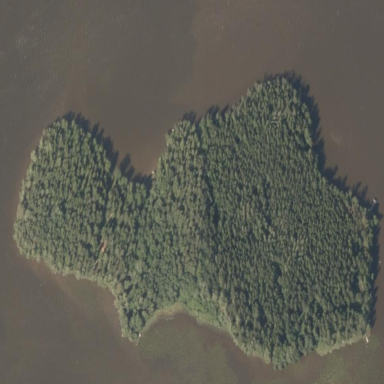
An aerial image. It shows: Image showing island.